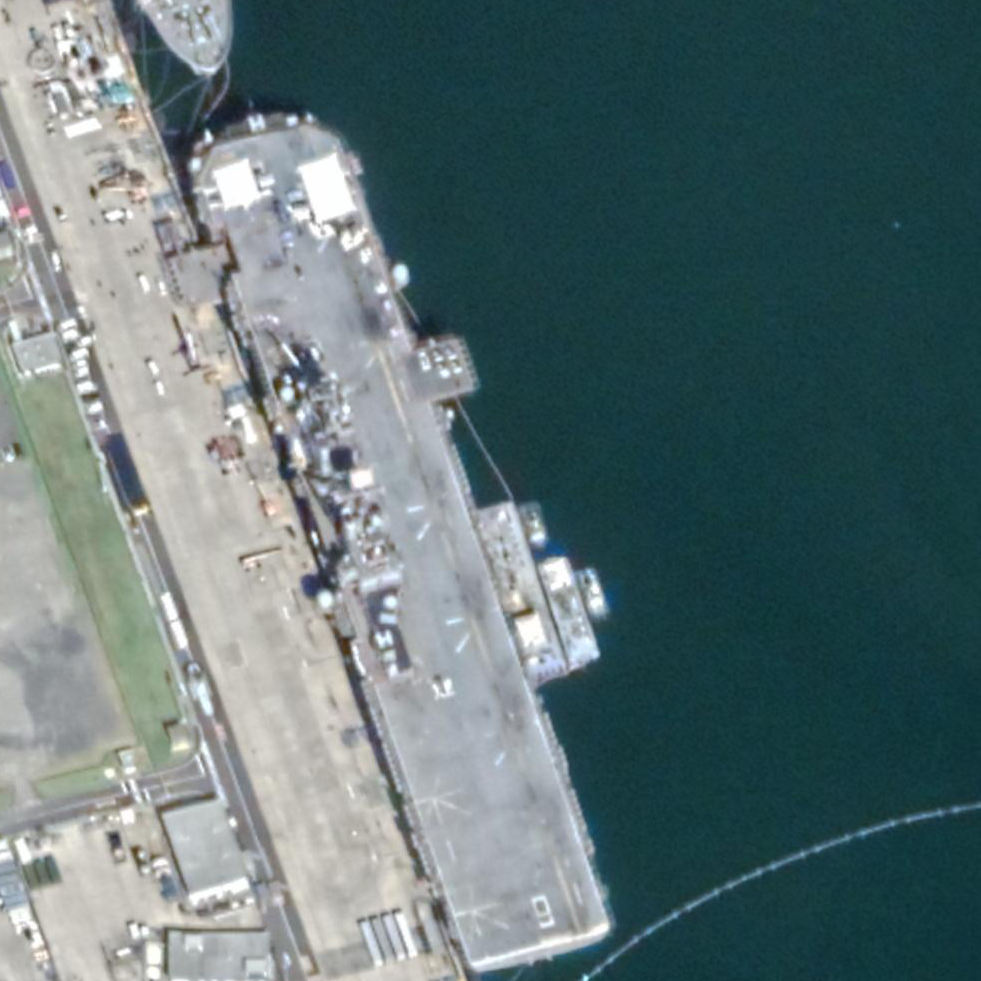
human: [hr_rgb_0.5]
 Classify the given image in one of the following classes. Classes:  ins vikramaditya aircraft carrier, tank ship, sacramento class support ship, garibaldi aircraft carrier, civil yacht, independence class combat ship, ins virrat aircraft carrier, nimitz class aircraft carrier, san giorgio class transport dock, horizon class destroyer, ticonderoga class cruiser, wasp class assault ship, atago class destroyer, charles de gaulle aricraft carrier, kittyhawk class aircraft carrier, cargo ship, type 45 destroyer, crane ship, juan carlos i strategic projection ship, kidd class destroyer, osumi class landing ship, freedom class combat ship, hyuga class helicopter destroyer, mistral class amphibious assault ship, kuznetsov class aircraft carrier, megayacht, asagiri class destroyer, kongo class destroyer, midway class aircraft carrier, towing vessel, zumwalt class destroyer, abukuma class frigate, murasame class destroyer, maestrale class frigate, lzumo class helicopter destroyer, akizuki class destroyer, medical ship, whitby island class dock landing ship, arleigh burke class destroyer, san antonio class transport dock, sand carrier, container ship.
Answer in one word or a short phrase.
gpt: Wasp class assault ship